Question: Actually this is a problem I encountered during the developing of blogger.
I want to write a navbar on my own, but the width of parent elements limit the style 'width:100%', even if I set the float properties to it.
Please see the image above. Only 'nav''s HTML/JS/CSS are configurable. So how can I configure the CSS Style of class 'nav' to archive this goal?
Or, If you have relevent experience in developing blogger, please tell me.
Thanks a lot!
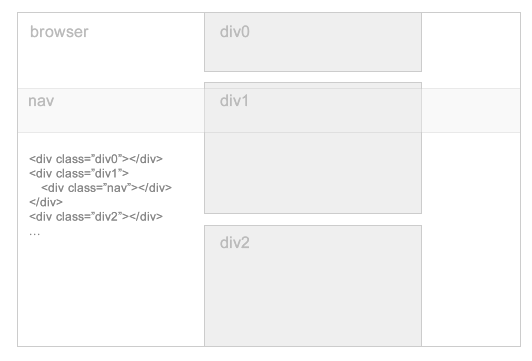
Answer: use position absolute for your nav. <URL>
html :
'''
<div class="first">0</div>
<div>
1
<div class="nav">NAV</div>
</div>
<div>2</div>
'''
css :
'''
div { background: grey; width: 75px; height: 50px; margin: 20px auto; }
.first { margin-top: 75px; }
.nav { background: red; position: absolute; top: 10px; left: 0px; width: 100%; margin: 0; }
'''
Your nav is in a 'position:relative;' well you can append your nav to your body with that jquery (<URL>:
'''
$(".nav").appendTo("body");
'''